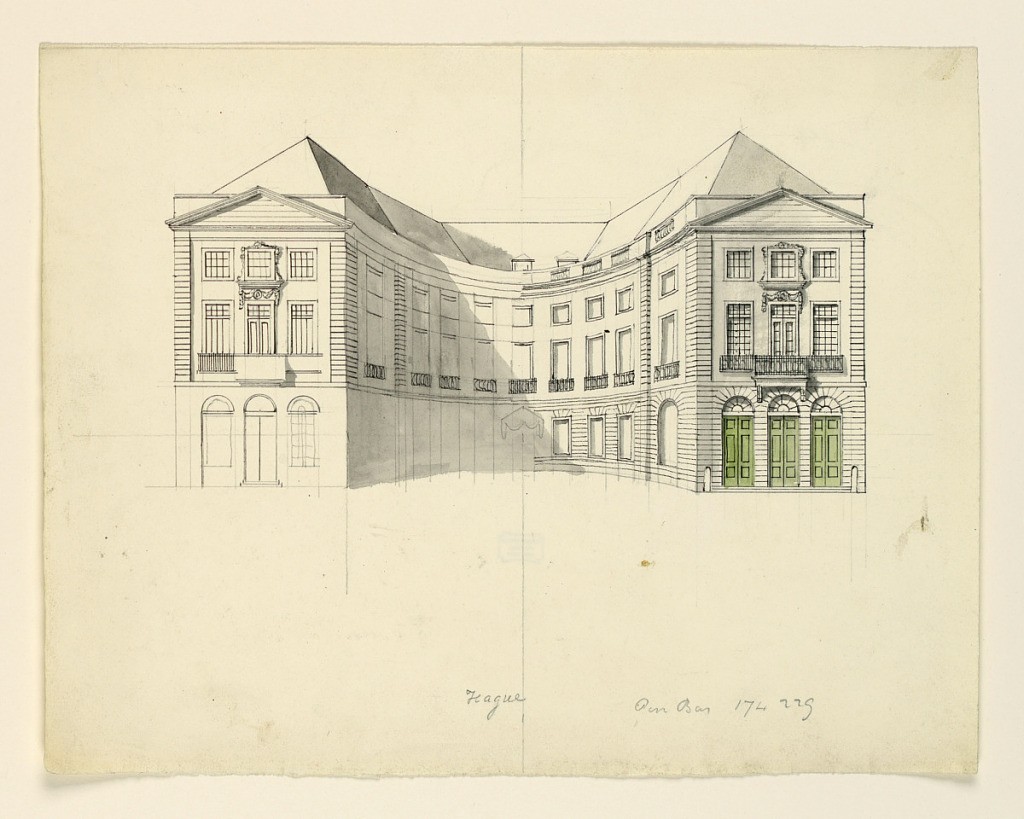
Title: Elevation of a Facade of a Theater, The Hague
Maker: Cesare Recanatini, Italian, 1823–1893
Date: ca. 1860
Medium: Pen and ink, with gray and green washes on white paper
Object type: Drawing
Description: Horizontal rectangle. Unfinished drawing. U-shaped building with two end facades, with rusticated ground floor, with balconies on main floor, and pediment above.